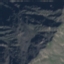
Land use / land cover class: HerbaceousVegetation